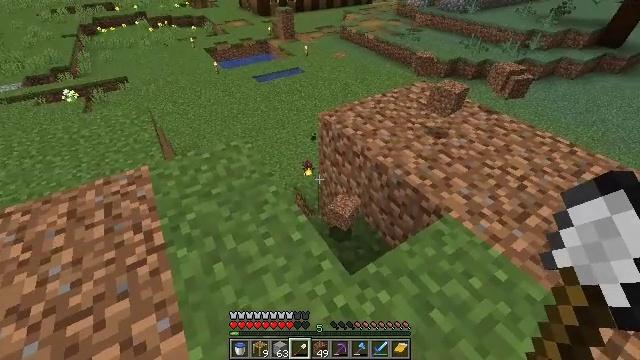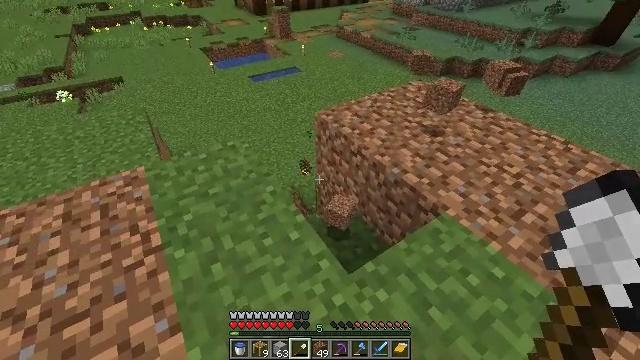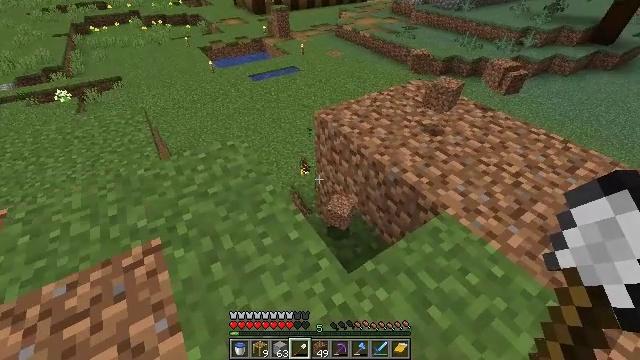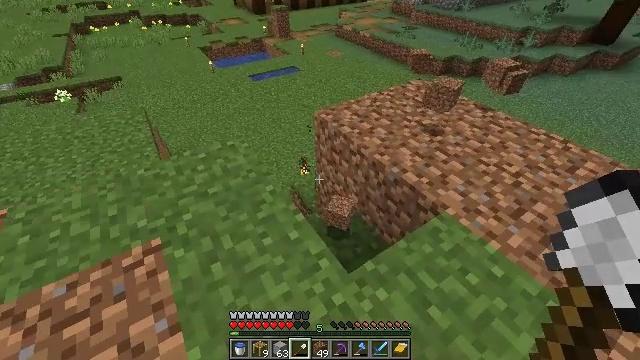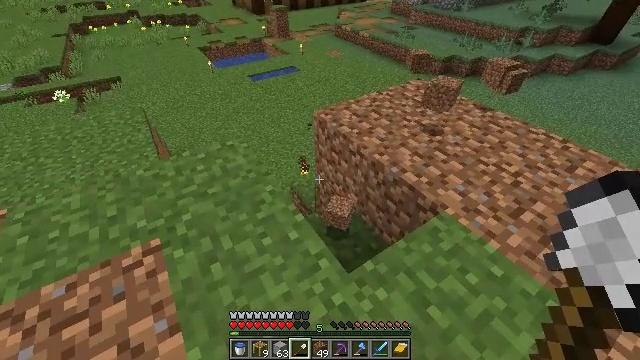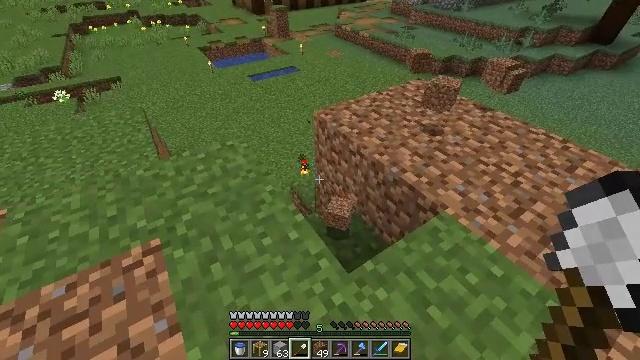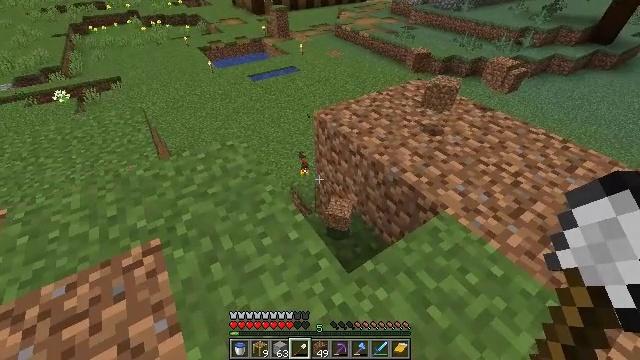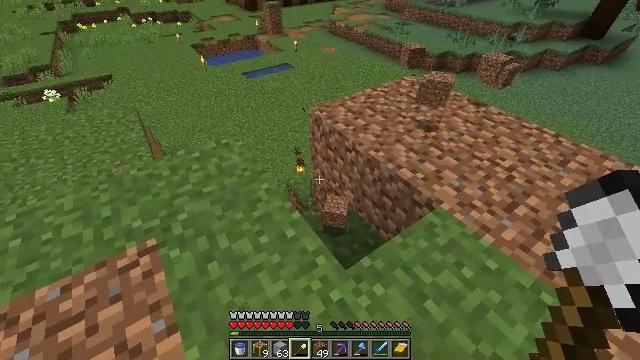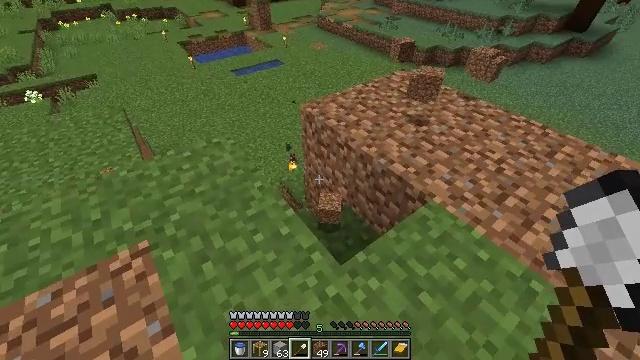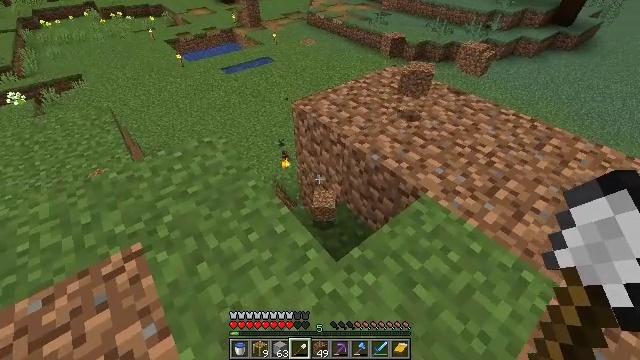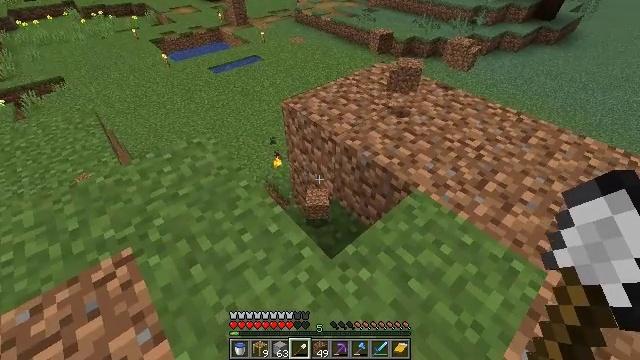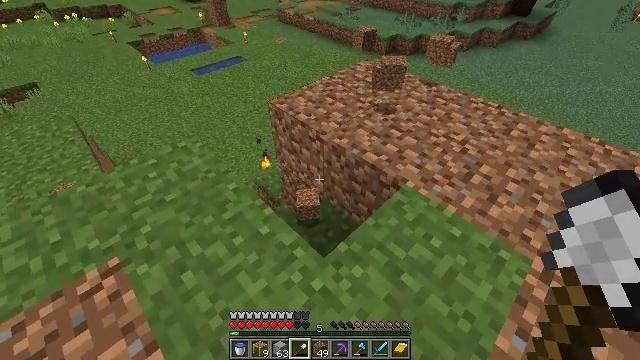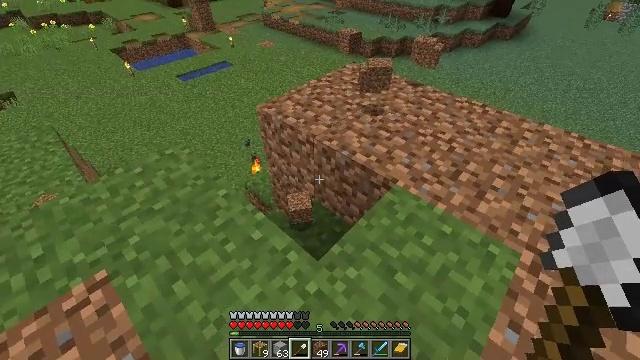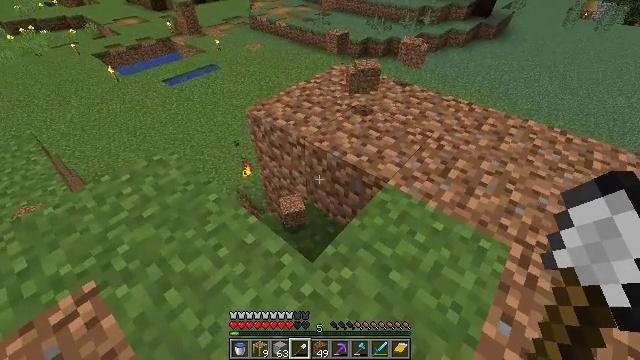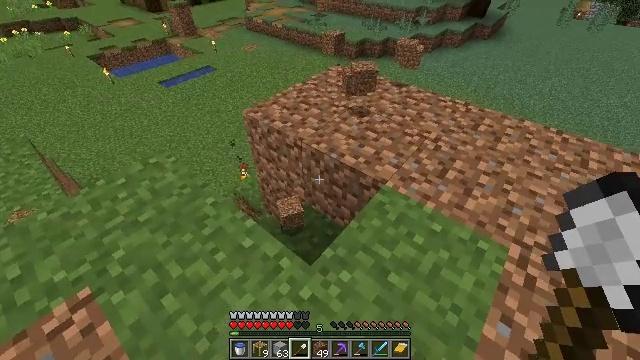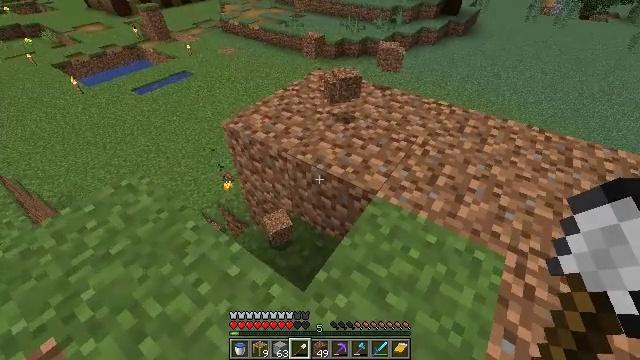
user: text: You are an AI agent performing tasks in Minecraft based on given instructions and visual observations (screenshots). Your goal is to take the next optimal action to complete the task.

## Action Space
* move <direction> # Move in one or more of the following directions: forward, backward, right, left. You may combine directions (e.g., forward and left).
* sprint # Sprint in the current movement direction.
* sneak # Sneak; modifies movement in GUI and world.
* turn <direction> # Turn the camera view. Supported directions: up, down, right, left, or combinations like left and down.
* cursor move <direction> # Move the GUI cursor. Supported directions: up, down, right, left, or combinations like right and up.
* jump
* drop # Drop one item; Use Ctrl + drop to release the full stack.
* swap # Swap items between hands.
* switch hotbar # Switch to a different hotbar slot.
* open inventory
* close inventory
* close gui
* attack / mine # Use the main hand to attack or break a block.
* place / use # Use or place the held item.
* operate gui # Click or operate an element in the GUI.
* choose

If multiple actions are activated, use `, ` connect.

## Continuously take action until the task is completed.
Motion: motion action
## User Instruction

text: Break the wall torch for relocation.
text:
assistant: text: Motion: no_op
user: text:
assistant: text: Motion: no_op
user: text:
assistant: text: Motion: no_op
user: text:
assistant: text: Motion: no_op
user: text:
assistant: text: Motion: no_op
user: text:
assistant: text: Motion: no_op
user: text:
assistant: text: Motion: turn right
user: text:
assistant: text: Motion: turn right
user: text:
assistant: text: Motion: turn right
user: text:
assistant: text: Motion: turn right
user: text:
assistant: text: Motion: turn right
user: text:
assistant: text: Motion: turn right
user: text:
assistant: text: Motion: turn right
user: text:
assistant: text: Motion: move forward
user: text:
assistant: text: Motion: move forward, turn right
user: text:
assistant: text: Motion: move forward, turn right
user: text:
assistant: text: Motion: move forward, turn right
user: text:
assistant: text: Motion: move forward and move right
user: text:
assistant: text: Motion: move forward and move right
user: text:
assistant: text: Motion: move forward and move right
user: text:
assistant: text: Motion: move forward and move right, turn left
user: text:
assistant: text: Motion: move forward and move right, turn left
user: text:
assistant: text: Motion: move forward and move right, turn left
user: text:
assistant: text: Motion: move forward and move right, turn left
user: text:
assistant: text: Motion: move forward and move right, turn left and down
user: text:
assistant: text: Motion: move forward and move right, turn left and down
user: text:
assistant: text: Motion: move forward, turn left
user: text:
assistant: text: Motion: move forward, turn left
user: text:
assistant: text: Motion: move forward, turn left
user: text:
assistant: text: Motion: move forward